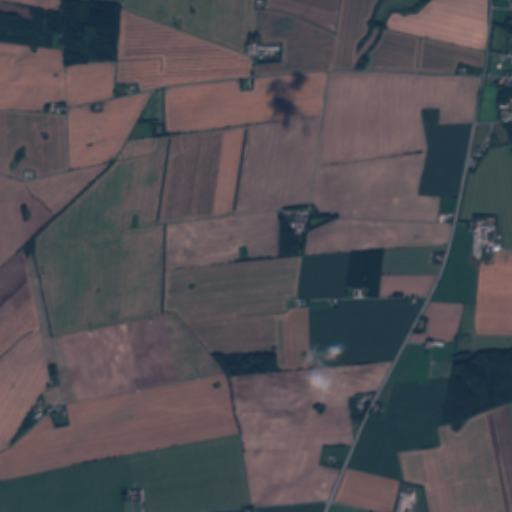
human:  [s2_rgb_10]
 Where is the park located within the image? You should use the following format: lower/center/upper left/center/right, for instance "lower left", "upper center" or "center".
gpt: The park is located in the upper right of the image.
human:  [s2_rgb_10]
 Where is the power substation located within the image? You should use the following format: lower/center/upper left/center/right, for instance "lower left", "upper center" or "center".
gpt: The power substation is located in the center left of the image.
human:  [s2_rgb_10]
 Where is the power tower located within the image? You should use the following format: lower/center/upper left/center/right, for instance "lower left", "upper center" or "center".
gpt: The power tower is located in the left of the image.
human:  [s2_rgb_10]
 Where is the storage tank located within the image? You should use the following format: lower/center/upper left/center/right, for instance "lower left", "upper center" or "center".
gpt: The storage tank is located in the center right of the image.
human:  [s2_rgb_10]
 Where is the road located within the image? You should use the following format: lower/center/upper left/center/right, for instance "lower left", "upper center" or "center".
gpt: There is no road in the image.